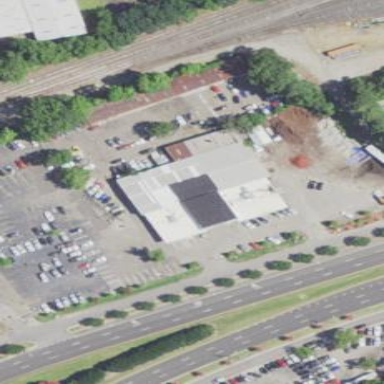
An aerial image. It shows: Commercial building.